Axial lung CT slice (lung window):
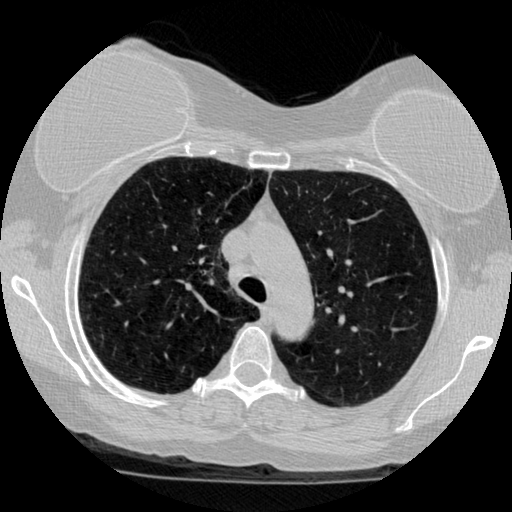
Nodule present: no